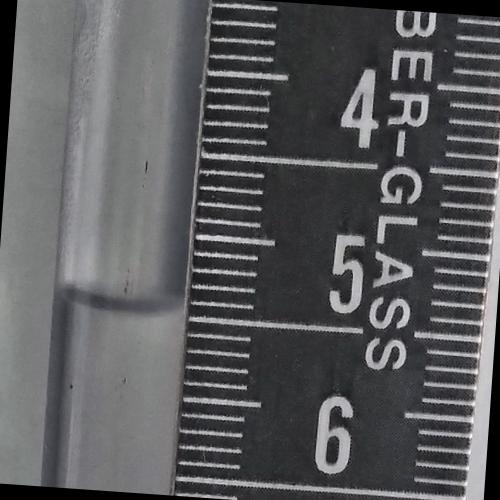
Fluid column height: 5.5 cm